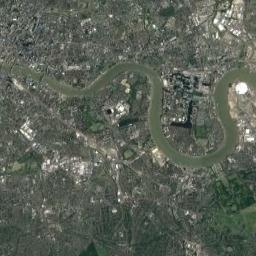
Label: river